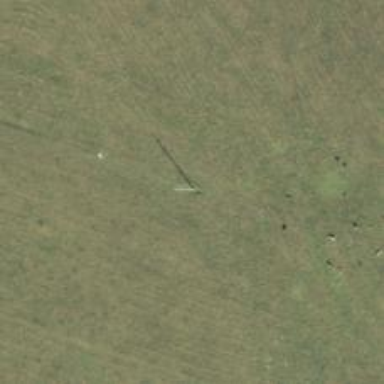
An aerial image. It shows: Power pole.